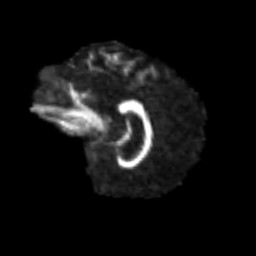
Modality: FA
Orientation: sagittal
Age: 39
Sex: male
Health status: ill
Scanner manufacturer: siemens
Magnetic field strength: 3 T
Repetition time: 8.7 s
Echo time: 0.11 s